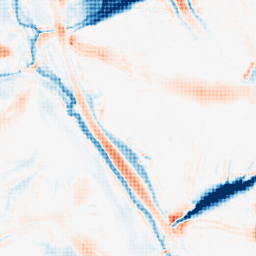
Category: morphological
Decomposition family: morphological
Decomposition parameters: operation: average
size: 20
Upsampling method: sinc_hamming
Upsampling parameters: scale: 4
kernel_size: 4
Upsampling scale: 4